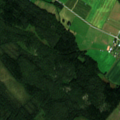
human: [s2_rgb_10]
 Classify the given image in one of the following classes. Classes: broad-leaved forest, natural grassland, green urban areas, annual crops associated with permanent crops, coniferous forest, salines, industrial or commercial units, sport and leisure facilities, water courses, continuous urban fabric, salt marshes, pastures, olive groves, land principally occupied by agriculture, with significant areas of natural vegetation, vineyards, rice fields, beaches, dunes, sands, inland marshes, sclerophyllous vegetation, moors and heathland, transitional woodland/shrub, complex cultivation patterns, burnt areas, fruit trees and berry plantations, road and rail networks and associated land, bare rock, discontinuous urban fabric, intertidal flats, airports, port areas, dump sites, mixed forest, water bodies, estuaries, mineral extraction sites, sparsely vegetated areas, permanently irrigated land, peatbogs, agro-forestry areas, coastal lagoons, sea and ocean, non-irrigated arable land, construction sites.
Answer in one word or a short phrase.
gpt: non-irrigated arable land, land principally occupied by agriculture, with significant areas of natural vegetation, coniferous forest, mixed forest